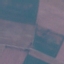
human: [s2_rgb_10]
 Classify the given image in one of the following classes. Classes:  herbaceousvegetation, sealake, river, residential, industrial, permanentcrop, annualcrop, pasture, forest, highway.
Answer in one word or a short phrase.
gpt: AnnualCrop